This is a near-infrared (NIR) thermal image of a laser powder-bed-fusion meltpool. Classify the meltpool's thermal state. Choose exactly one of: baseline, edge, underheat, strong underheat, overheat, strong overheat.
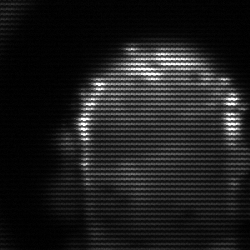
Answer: baseline